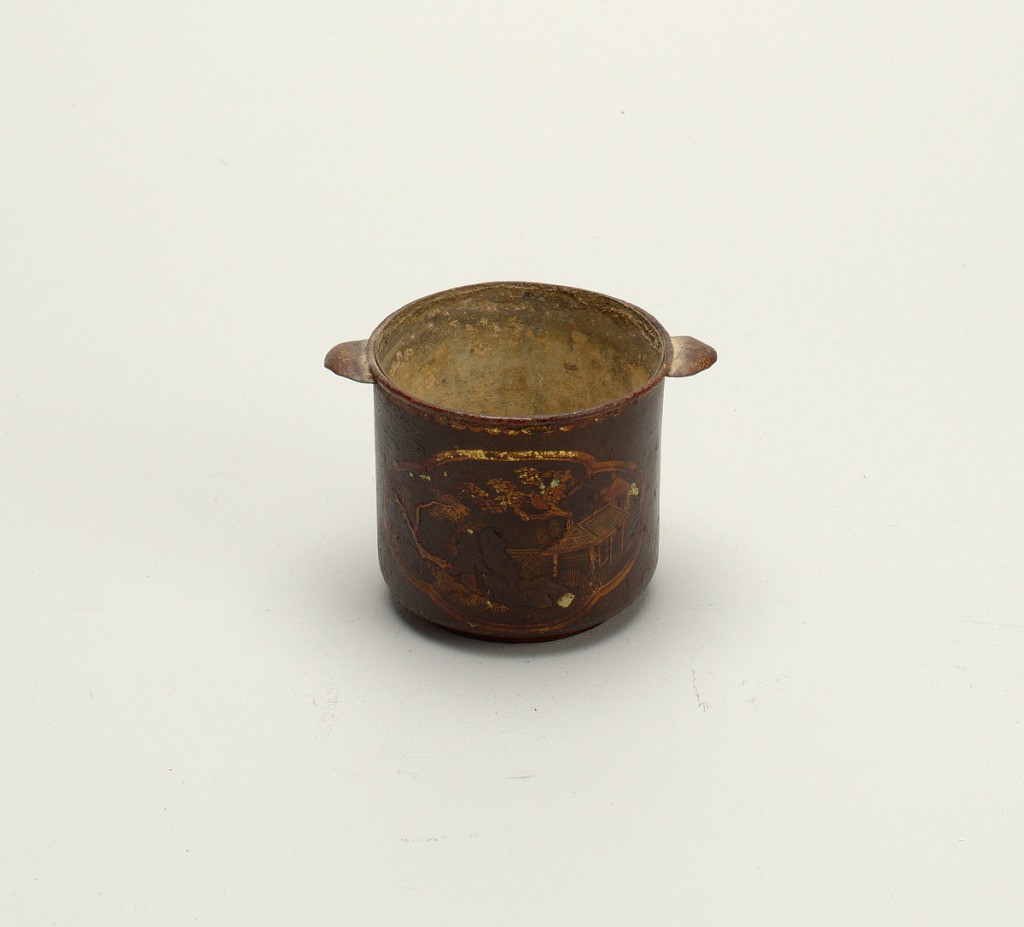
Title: Cachepot and liner
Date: Ca. 1765
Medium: Painted tôle, wire
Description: Cylindrical container curving inward to a low foot. Wire handle at each side. Gold ground with chinoiserie decoration.